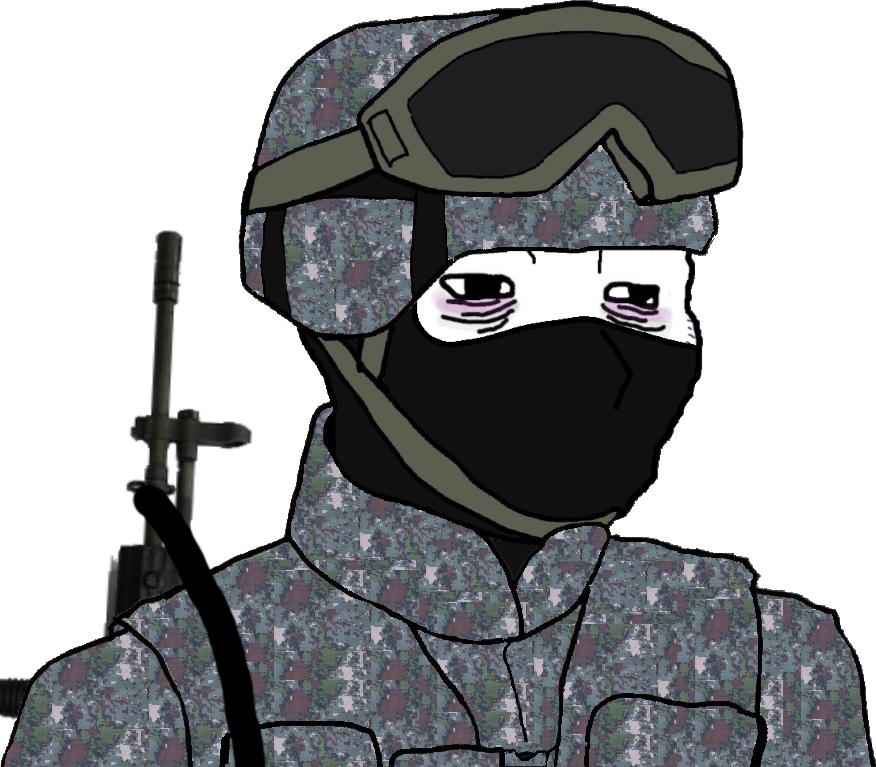
Label: 5_Doomer